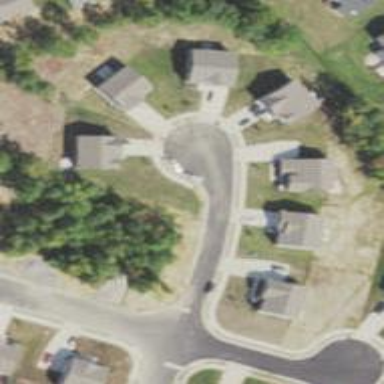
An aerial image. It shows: Turning circle on the road.